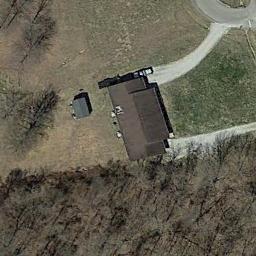
Label: residential